Interaction volume radius: 5 \u00c5
Interaction volume height: 35 \u00c5
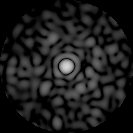
Disorder parameter: 0.8342